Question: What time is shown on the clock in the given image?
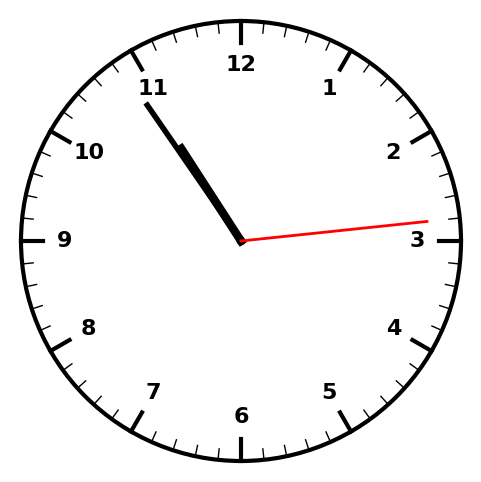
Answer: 10:54:14